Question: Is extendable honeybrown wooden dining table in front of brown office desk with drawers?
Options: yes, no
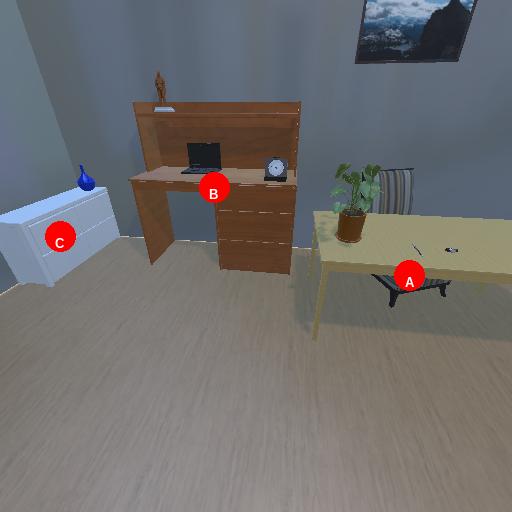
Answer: yes